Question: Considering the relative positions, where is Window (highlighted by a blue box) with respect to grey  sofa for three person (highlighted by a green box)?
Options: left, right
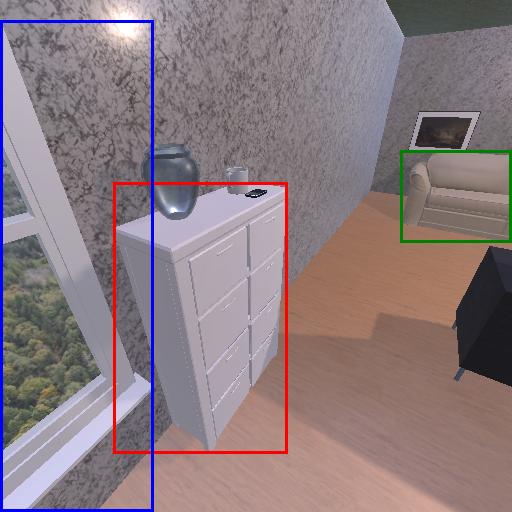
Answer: left